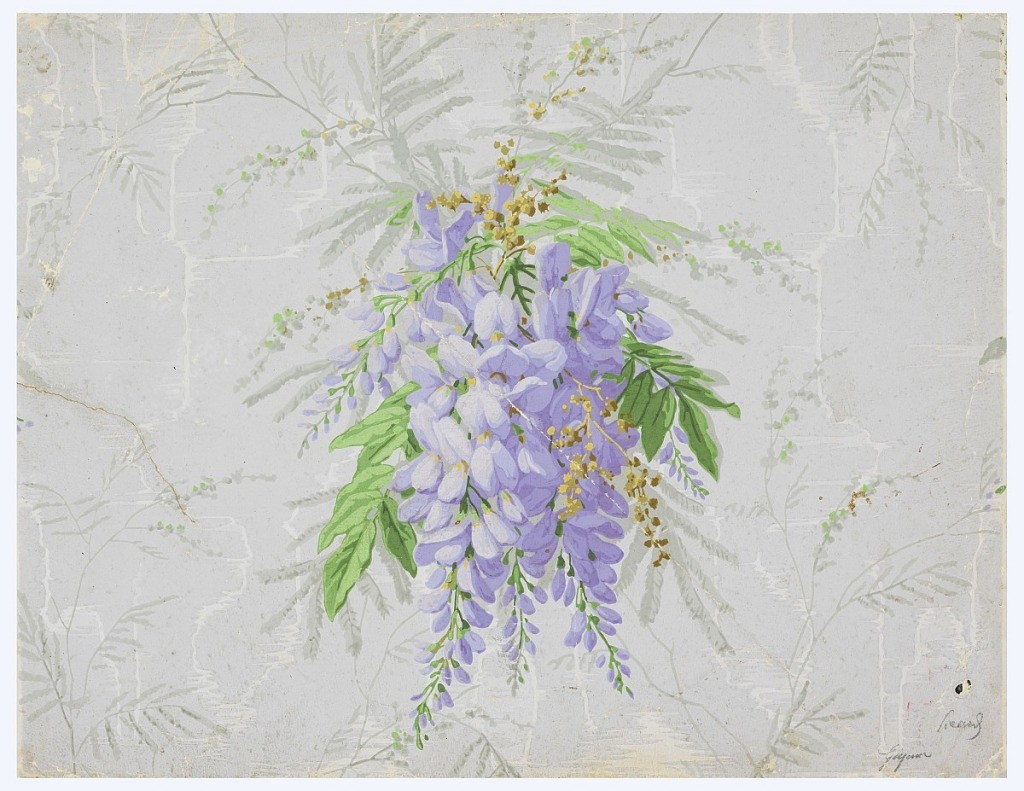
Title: Sidewall - fragment
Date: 1860–70
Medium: paper
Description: Wisteria blossom with foliage is the central motif on a background of watered silk or moire pattern.